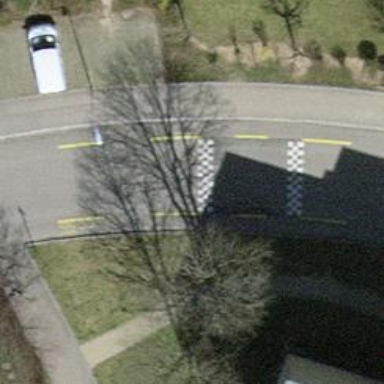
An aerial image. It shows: Traffic cushion.